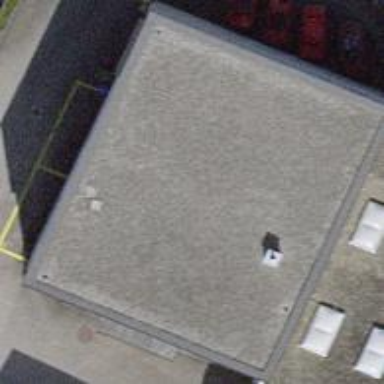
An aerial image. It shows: Commercial building.